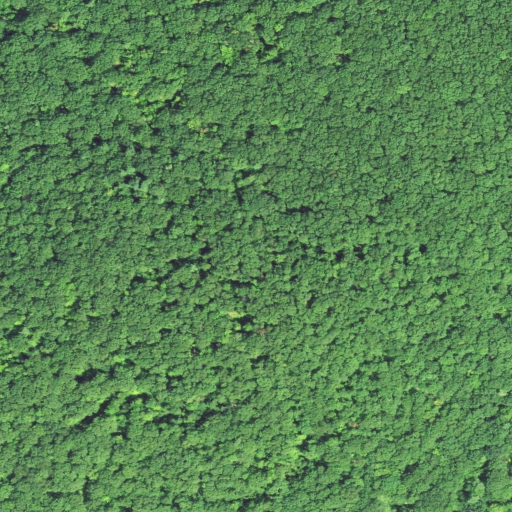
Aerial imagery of mountain in Connecticut named East Bald Mountain containing deciduous forest and mixed forest